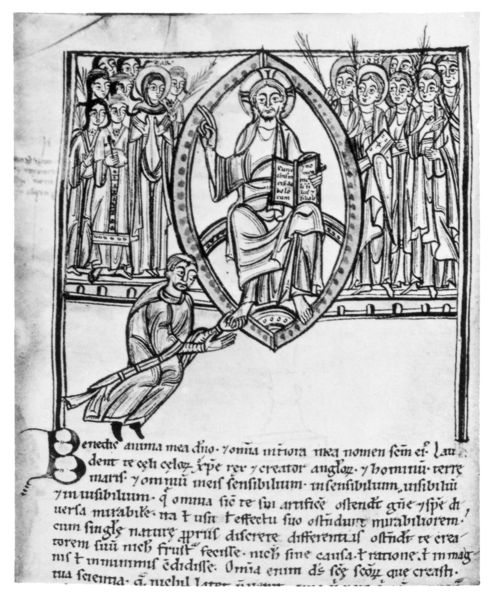
Titel: Speculum virginum
Institution: London, British Library (BL)
Schlagwörter: fuß, gott, gruppe, hand, mann, menschen, sitzen, finger, grau, männer, schwarz, weiss, leute, bibel, halten, rahmen, zweige, gewand, gewänder, oval, schrift, rand, knie, buch, druck, seite, schwarzweiß, text, knien, beten, buchseite, palmzweige, heiligenschein, nimbus, christus, jesus, jesus christus, segen, segnen, heiliger, heilige, rute, handschrift, heilige schrift, erlöser, schar, latein, regenbogen, martyrer, mandorla, apostel, buchmalerei, messias, gottessohn, sohn gottes, versammeln, herrschar, christkind, fischblase, gegenbogen, christkönig, heilland, erretter, jesus von nazaret, herrscharr